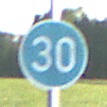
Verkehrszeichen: VorgeschriebeneMindestgeschwindigkeit
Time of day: MorningAfternoon
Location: Outdoor (Nature)
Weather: Clear
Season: NotSpecified
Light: Natural